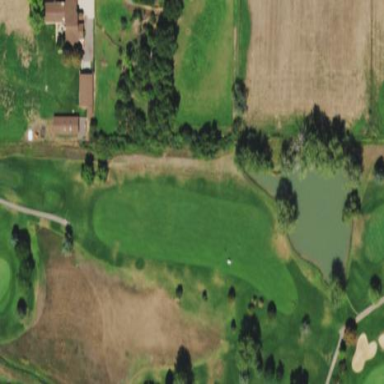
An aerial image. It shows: Rough grassy area used for golf.